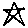
Label: star